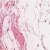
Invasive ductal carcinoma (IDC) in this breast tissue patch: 0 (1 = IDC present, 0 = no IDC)